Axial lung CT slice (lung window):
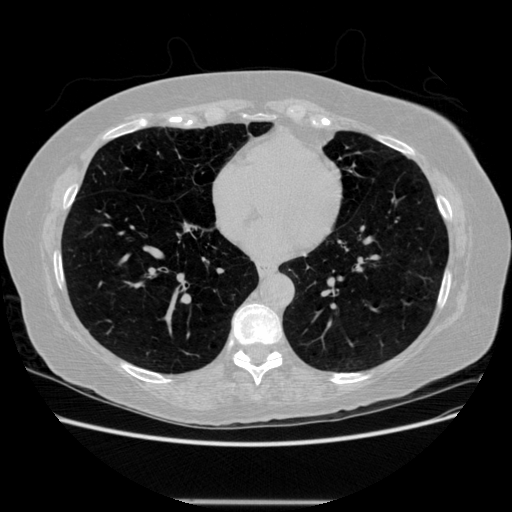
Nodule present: no